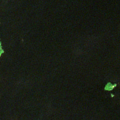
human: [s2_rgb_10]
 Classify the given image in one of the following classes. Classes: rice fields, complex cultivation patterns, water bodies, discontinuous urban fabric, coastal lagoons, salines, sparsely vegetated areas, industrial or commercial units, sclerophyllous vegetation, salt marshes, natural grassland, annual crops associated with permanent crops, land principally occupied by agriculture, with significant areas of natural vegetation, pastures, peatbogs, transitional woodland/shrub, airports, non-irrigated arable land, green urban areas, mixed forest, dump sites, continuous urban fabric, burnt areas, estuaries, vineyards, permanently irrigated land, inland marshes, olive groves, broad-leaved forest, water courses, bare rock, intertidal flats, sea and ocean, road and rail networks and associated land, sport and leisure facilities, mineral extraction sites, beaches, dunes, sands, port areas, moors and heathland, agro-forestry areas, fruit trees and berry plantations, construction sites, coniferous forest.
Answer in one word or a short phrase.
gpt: water bodies